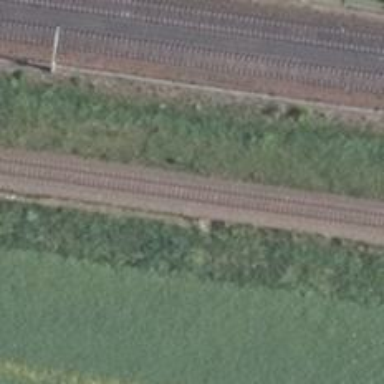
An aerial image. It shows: Solitary milestone along the railway.